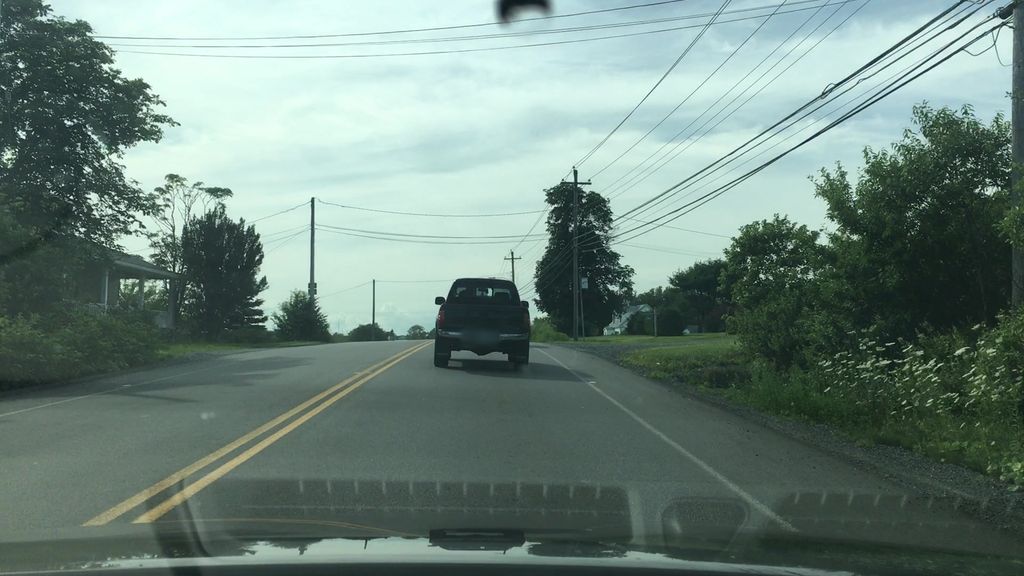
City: halifax